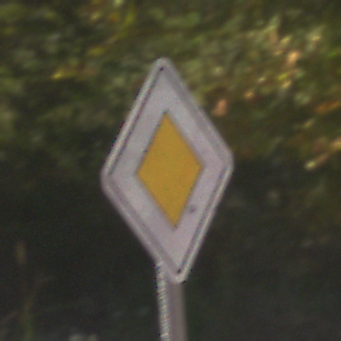
Verkehrszeichen: Vorfahrtsstrasse
Umgebung: Outdoor, Nature
Tageszeit: MorningAfternoon
Wetter: Clear
Licht: Natural
Jahreszeit: Summer
Kontrast: HighContrast